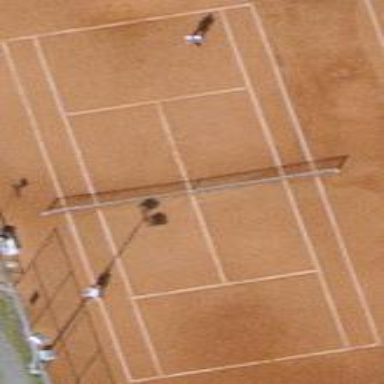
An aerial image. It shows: Tennis court in leisure pitch.